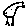
Label: bird